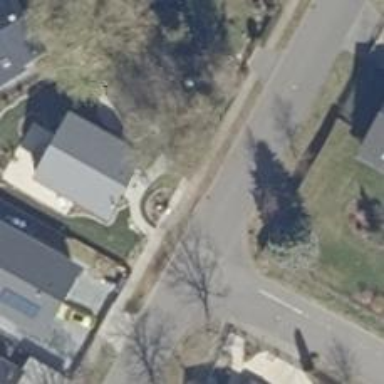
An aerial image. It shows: Sidewalk along the footway.